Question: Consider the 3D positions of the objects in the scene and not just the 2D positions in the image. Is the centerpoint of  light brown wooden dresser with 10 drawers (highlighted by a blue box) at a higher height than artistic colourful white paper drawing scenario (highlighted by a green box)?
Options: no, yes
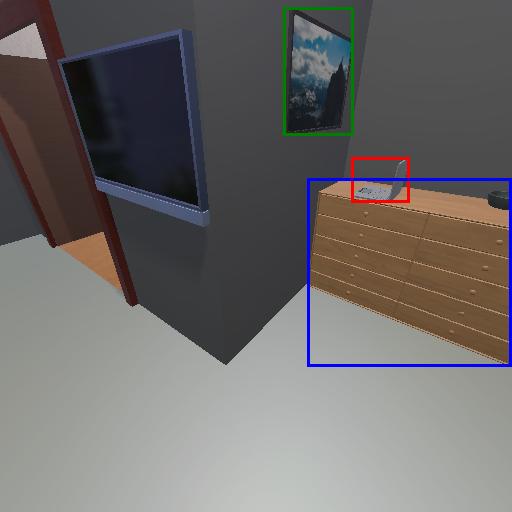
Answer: no